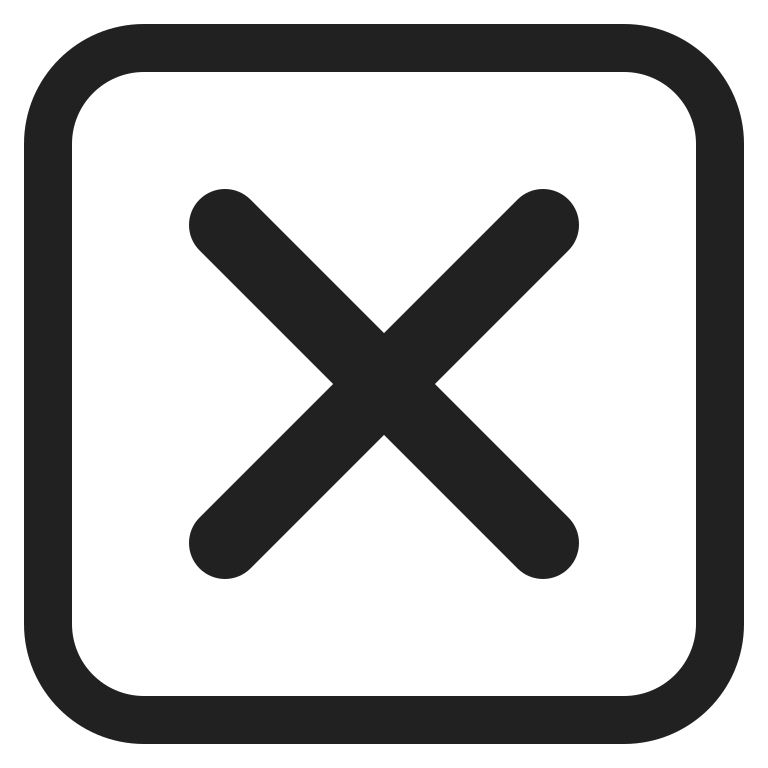
cross mark button high contrast